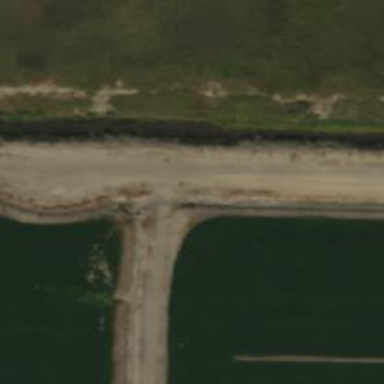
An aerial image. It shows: Sluice gate on waterway.